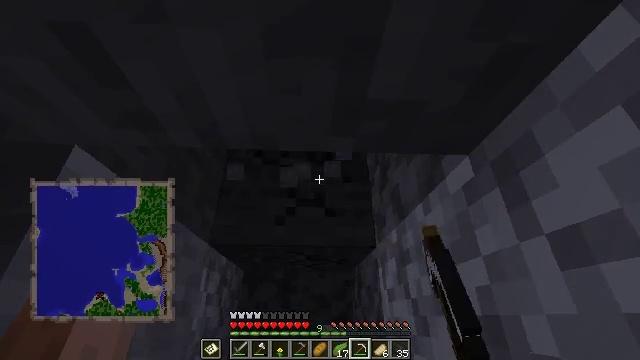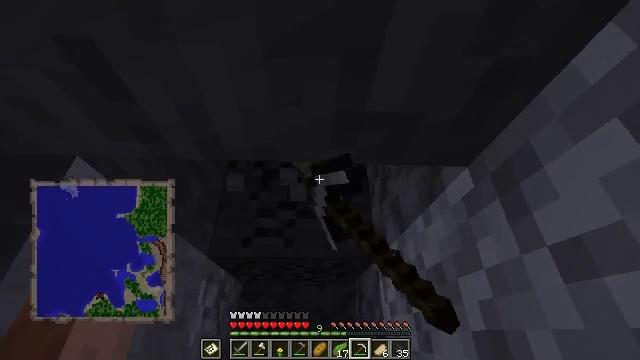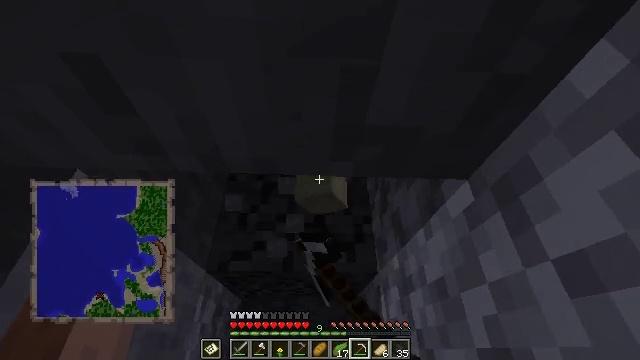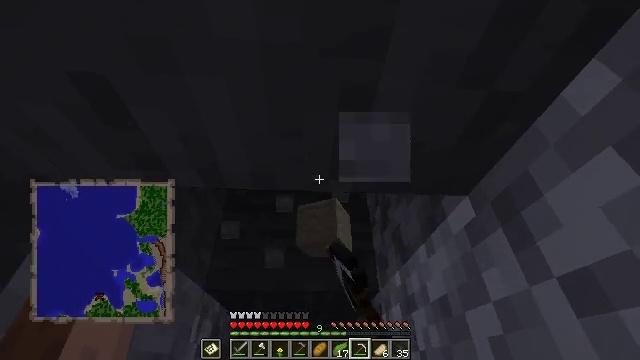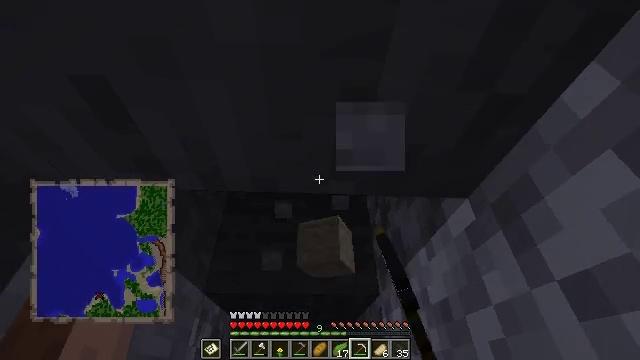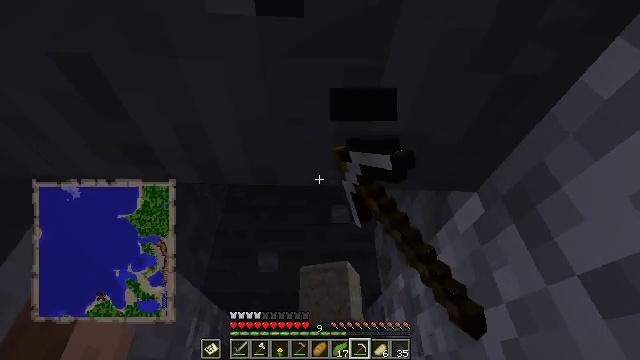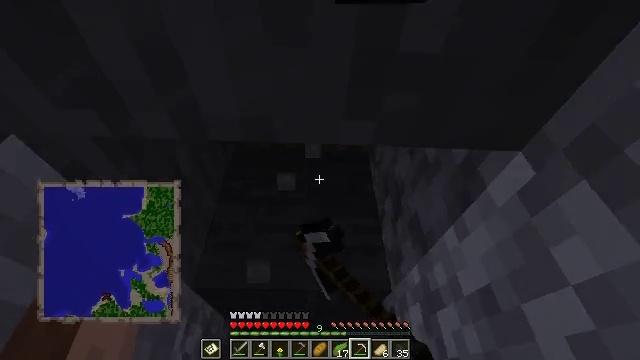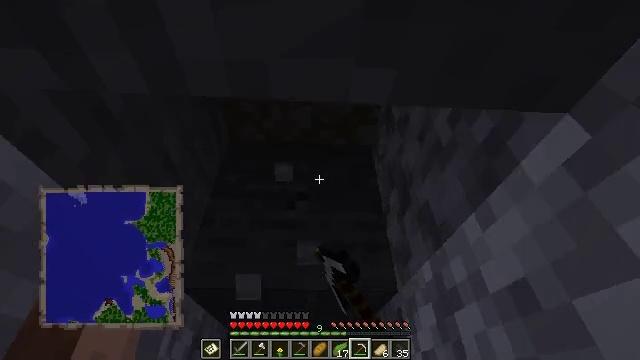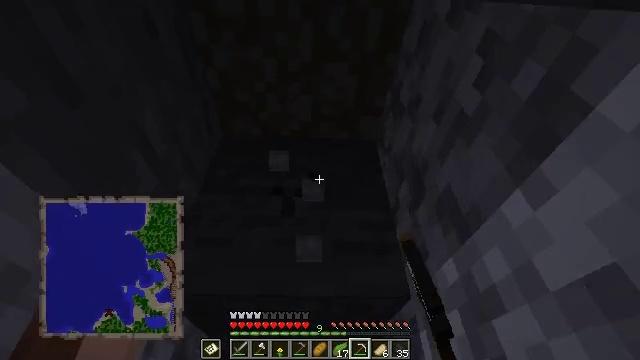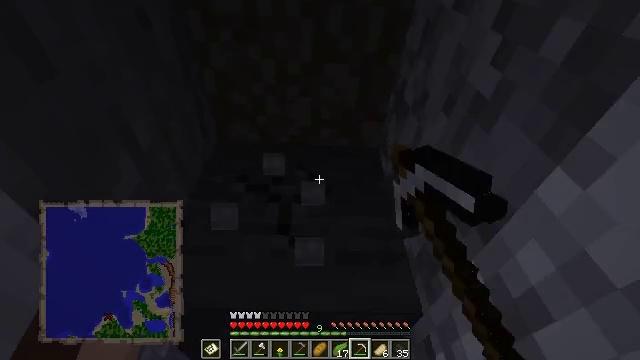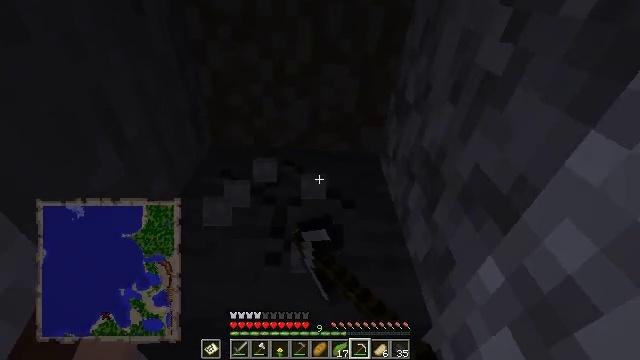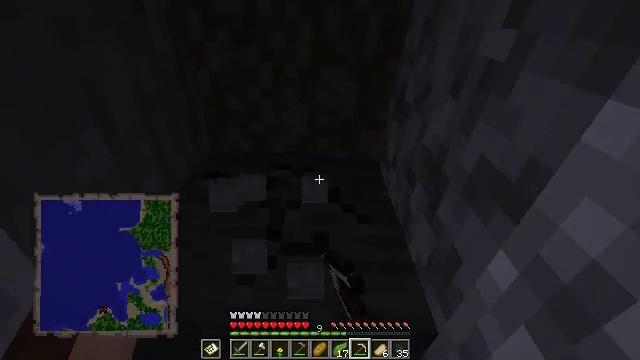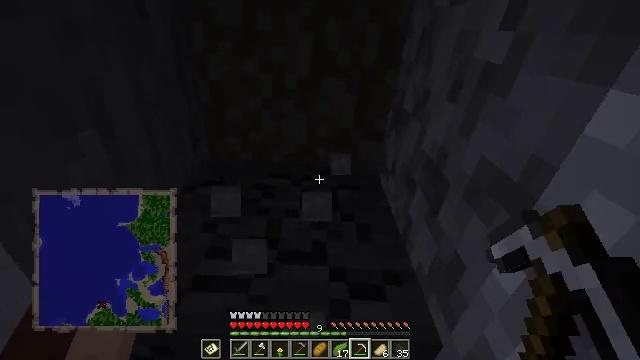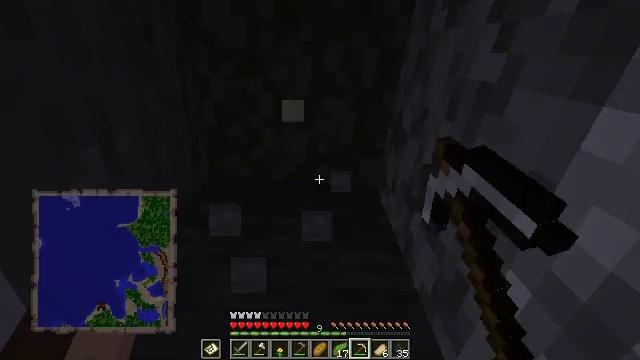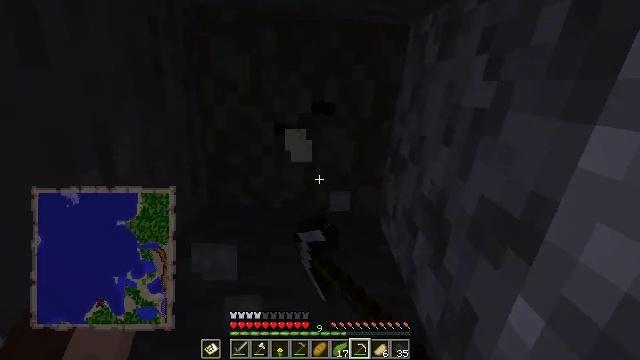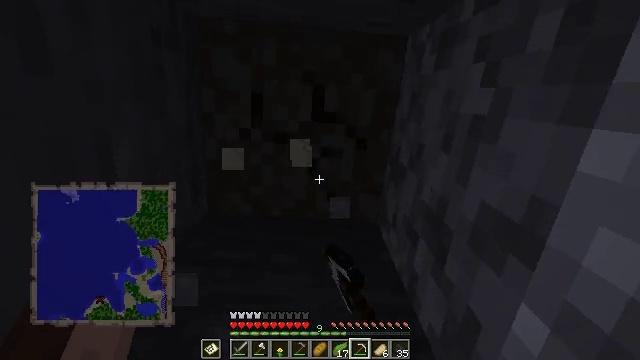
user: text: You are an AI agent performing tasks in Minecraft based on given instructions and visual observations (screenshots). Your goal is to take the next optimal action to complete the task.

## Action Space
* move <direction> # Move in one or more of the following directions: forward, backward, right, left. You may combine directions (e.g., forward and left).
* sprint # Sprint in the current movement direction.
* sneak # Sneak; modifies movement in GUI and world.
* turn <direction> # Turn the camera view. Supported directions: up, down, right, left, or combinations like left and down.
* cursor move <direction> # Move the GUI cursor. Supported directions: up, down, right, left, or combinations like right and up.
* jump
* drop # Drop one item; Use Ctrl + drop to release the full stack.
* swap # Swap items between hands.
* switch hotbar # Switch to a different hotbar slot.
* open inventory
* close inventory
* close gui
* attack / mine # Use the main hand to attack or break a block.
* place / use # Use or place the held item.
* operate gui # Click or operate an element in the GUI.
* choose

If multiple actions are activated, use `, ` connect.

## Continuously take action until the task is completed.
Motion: motion action
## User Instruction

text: Collect sandstone by mining.
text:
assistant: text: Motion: turn up, attack / mine
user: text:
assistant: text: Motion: turn up, attack / mine
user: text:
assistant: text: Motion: turn up, attack / mine
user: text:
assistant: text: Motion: attack / mine
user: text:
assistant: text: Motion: move forward, attack / mine
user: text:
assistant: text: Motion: move forward, turn up, attack / mine
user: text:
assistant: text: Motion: move forward, attack / mine
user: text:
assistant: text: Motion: move forward, turn up, attack / mine
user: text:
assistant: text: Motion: turn up, attack / mine
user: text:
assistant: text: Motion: turn up, attack / mine
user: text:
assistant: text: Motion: turn up, attack / mine
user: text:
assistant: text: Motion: turn up, attack / mine
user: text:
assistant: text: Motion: turn up, attack / mine
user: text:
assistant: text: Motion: turn up, attack / mine
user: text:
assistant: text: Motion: turn up, attack / mine
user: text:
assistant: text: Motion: turn up, attack / mine
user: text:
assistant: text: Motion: attack / mine
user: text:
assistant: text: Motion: attack / mine
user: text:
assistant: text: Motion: attack / mine
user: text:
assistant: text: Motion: attack / mine
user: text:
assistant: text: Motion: attack / mine
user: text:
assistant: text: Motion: attack / mine
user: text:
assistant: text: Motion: attack / mine
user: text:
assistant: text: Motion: attack / mine
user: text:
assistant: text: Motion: attack / mine
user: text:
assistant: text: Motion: attack / mine
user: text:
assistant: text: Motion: turn left, attack / mine
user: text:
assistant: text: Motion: turn left, attack / mine
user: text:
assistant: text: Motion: attack / mine
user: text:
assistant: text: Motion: attack / mine